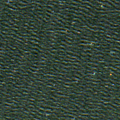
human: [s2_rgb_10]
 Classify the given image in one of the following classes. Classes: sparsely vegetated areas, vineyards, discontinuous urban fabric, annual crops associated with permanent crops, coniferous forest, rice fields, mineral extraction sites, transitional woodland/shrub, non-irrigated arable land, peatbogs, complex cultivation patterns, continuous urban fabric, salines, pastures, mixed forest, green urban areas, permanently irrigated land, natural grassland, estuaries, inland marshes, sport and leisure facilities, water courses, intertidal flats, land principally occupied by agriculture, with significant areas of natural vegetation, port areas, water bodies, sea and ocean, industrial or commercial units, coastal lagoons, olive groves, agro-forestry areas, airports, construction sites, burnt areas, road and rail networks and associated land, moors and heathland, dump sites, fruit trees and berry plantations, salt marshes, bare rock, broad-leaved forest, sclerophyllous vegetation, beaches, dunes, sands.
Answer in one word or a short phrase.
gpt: sea and ocean